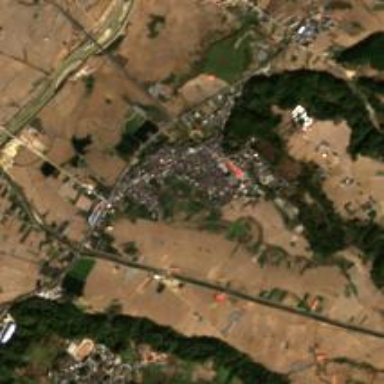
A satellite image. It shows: Ethnic township within town.